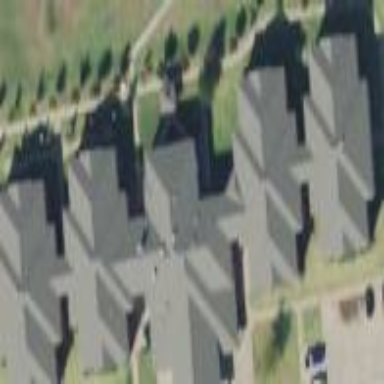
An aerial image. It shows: Nursing home building.